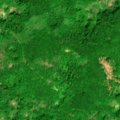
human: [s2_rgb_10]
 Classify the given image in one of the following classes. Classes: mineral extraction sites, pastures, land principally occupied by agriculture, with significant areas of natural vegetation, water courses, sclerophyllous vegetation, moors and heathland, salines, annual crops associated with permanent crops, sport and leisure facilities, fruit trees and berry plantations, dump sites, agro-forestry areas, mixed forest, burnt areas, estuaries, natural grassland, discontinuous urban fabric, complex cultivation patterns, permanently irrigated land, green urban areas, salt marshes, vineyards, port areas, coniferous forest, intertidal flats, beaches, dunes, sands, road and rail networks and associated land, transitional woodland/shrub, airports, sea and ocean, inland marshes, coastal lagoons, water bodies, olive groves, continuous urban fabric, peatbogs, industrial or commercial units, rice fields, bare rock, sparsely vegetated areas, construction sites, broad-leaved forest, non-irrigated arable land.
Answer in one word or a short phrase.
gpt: broad-leaved forest, transitional woodland/shrub